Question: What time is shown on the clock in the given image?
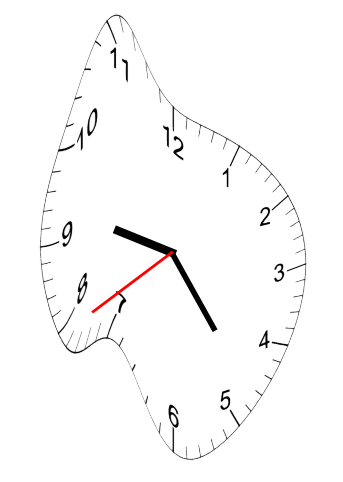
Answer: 09:23:39